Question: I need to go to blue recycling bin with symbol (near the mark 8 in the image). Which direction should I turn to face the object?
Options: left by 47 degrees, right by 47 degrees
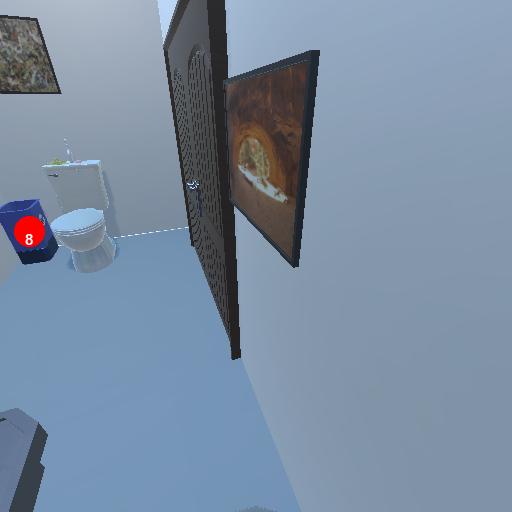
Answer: left by 47 degrees